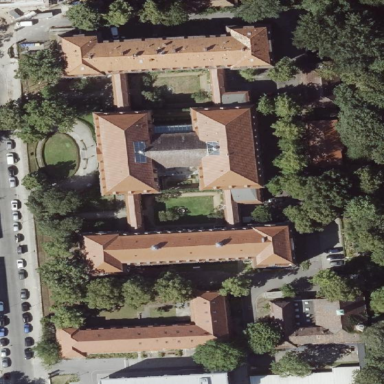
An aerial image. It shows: University.